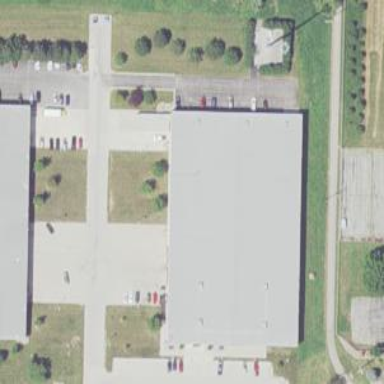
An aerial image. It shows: Warehouse.